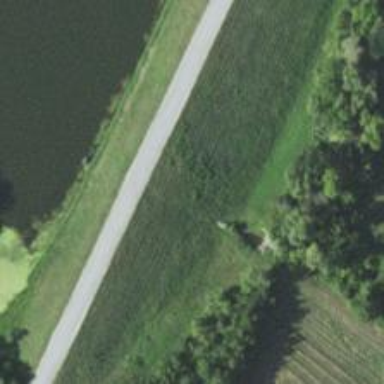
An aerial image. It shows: Culvert tunnel.